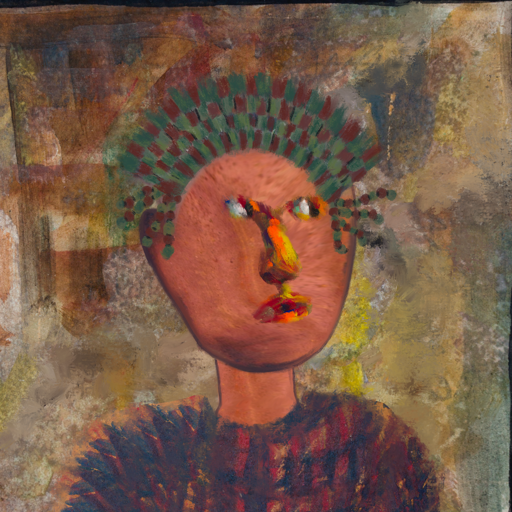
Background: Mosgoul, Head And Neck Side: Mother_And_Son_Mother, Face Side: An_Impression, Bust: In_The_Sun, Hair Side: Blank, Head Accessory: After_Raid_Crown, Second Necklace: Blank, Necklace: Blank, Baby: Blank